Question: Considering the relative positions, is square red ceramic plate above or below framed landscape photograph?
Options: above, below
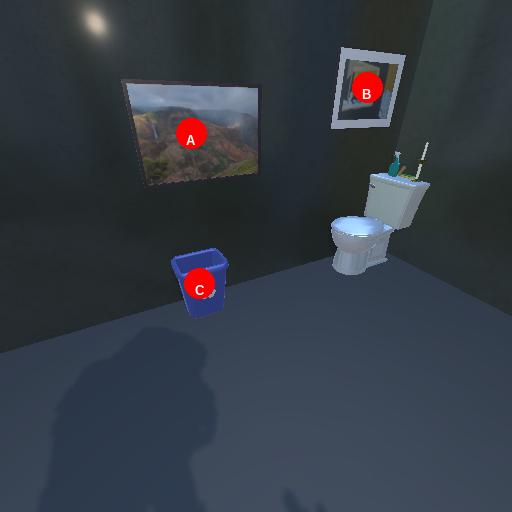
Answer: above